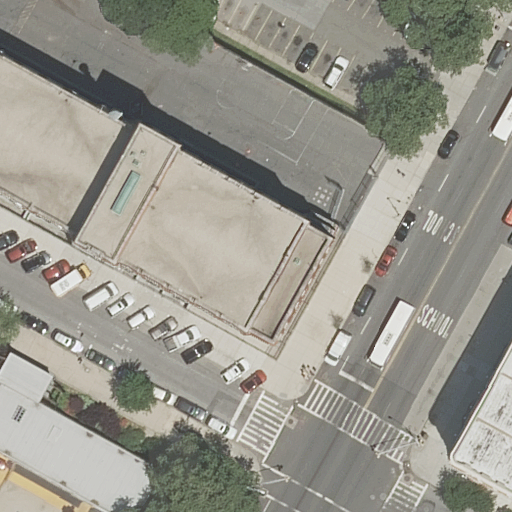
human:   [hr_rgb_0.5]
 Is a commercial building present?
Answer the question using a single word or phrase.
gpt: no

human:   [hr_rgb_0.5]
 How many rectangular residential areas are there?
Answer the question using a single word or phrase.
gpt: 1

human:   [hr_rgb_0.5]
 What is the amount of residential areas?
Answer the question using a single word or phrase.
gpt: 1

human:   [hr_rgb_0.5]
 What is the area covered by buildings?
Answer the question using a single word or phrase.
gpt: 1536m2

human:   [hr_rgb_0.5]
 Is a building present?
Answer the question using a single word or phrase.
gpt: yes

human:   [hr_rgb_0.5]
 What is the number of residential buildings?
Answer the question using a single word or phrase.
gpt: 4

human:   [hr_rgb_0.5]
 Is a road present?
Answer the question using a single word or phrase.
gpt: yes

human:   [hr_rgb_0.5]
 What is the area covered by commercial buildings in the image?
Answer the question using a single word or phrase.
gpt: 0m2

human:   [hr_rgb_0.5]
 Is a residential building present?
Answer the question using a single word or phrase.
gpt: yes

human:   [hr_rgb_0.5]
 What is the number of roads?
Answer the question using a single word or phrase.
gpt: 4

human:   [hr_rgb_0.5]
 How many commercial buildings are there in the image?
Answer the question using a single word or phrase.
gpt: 0

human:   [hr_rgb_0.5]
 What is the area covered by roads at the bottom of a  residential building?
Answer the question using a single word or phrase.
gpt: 0m2

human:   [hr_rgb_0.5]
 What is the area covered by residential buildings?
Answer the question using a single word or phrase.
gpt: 1068m2

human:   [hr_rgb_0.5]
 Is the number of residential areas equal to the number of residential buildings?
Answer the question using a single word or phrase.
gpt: no

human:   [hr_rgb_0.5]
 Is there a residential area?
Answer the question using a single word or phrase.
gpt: yes

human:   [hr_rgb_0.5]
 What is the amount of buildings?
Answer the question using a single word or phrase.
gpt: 5

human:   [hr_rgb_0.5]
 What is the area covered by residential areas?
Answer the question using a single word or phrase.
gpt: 4140m2

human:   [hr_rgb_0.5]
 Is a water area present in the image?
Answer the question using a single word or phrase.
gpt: no

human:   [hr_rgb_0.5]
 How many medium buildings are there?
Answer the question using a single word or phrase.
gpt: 4

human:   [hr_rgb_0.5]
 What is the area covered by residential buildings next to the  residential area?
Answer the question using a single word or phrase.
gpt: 1068m2

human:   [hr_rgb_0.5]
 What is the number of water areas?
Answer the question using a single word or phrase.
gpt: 0

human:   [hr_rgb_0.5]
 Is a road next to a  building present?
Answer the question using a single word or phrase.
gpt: yes

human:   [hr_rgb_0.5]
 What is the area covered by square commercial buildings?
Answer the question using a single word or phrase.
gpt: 0m2

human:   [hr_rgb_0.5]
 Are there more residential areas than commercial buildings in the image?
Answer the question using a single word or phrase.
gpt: yes

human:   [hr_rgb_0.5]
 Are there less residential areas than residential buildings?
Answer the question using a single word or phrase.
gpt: yes

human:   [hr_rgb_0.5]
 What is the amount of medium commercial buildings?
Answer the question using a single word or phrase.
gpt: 0

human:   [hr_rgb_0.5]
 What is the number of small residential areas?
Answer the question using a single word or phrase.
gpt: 0

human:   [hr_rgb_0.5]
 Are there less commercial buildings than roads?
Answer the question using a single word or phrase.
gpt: yes

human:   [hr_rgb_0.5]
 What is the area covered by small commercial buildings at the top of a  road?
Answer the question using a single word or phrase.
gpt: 0m2

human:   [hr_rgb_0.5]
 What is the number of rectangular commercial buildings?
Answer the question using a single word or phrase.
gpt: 0

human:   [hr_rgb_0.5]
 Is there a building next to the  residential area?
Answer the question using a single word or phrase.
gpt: yes

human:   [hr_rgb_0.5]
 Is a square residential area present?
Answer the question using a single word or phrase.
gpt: no

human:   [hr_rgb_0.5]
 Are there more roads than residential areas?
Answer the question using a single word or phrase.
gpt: yes

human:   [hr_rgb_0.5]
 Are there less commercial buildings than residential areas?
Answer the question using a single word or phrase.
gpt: yes

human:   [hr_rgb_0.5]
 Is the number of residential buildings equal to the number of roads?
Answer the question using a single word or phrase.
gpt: yes

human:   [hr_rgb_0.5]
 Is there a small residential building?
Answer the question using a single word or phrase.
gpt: yes

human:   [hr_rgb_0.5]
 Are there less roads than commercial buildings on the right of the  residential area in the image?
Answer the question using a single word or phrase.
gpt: no

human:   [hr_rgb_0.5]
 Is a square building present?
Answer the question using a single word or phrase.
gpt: no

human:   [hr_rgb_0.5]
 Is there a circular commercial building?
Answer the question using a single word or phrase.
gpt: no

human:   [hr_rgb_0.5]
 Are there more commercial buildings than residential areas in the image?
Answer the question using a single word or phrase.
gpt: no

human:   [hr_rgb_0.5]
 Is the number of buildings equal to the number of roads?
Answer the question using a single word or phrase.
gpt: no

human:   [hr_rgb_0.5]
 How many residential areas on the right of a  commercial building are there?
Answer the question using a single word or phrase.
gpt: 0

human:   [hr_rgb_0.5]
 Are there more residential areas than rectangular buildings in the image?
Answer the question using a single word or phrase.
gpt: no

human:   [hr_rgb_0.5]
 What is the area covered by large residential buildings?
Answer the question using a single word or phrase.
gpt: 0m2

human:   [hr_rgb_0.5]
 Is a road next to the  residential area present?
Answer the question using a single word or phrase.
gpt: yes

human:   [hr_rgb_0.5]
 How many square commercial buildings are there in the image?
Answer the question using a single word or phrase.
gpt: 0

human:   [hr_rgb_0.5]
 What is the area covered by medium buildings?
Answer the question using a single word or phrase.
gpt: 1453m2

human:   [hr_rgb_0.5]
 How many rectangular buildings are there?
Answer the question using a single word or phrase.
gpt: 2

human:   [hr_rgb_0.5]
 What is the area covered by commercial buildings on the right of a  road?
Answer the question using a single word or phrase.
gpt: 0m2

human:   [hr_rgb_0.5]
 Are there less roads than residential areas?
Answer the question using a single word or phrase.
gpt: no

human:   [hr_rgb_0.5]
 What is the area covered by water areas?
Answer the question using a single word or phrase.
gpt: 0m2

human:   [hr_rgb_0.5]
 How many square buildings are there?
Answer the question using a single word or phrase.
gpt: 0

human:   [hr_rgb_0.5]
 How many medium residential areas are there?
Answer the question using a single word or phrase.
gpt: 0

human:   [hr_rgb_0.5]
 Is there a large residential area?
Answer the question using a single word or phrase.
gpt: yes

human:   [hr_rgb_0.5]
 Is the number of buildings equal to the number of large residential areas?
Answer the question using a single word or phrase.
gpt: no

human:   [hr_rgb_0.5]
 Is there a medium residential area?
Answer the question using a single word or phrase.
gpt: no

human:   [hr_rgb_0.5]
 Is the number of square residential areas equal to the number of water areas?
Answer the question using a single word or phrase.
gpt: yes

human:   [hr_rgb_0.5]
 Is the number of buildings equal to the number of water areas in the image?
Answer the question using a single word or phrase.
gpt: no

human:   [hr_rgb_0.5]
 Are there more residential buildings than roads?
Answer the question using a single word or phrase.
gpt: no

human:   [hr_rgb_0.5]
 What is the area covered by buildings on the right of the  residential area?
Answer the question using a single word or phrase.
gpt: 0m2

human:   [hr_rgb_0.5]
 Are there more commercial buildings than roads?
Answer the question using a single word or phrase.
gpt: no

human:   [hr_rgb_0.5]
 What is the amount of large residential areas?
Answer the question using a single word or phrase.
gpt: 1

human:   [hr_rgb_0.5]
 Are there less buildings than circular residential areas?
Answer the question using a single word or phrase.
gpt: no

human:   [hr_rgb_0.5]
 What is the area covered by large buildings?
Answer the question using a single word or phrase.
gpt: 0m2